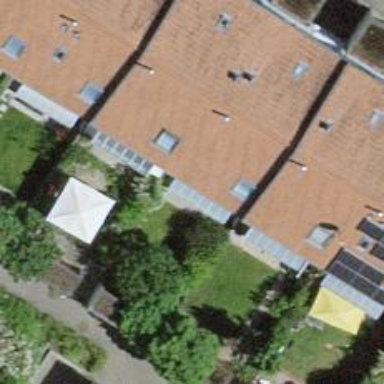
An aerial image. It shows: Terrace building.